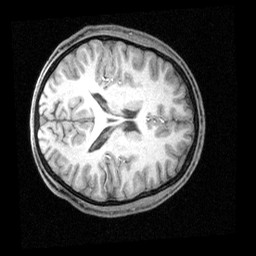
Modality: T1w
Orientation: axial
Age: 18
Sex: male